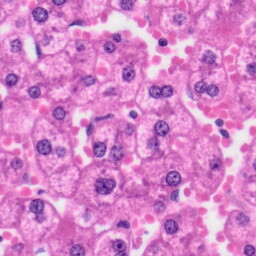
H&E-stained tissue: Liver